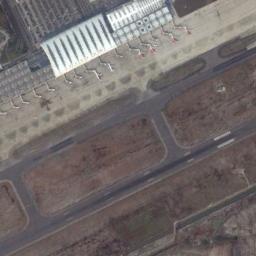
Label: airport